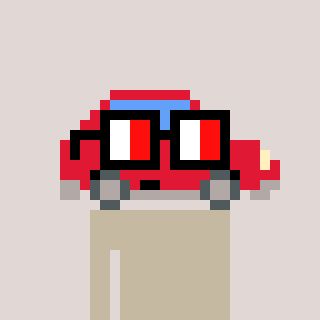
a pixel art character with square glasses with black frames and red eyes, a car-shaped head and a computerblue-colored body on a warm background